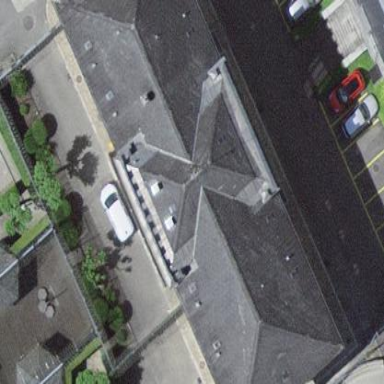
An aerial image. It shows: Prison building.